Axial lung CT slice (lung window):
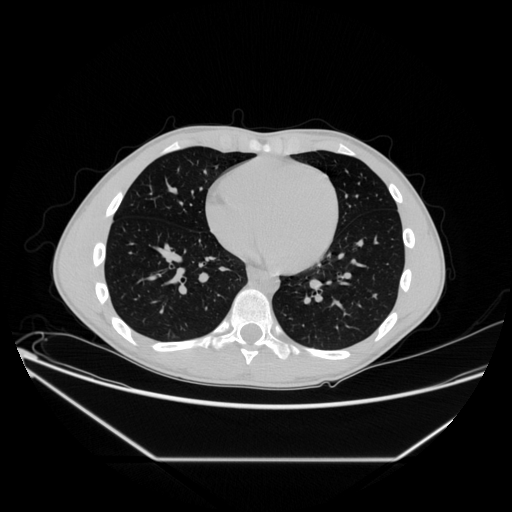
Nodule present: no